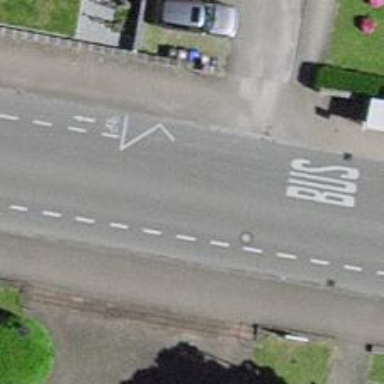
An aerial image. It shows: Bus stop with stop position for public transport.